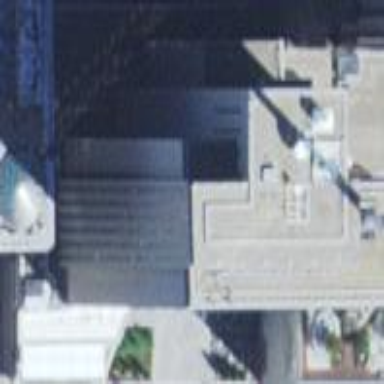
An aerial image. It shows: Office building with tan exterior.